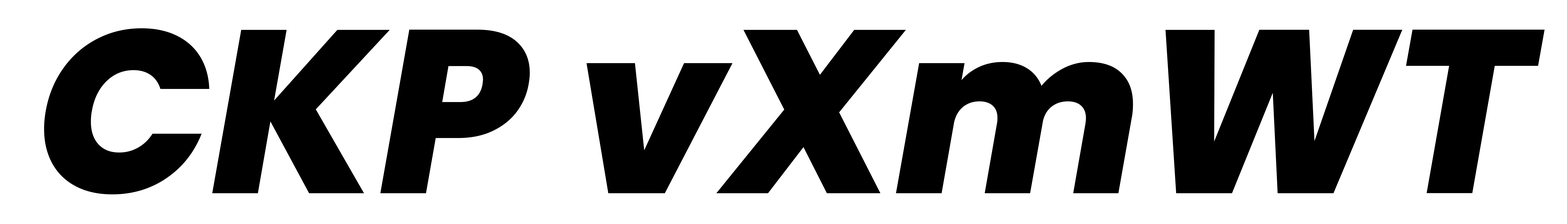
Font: Poppins-ExtraBoldItalic